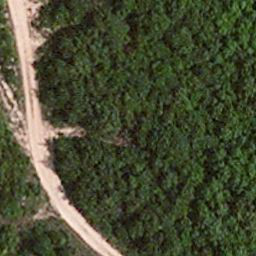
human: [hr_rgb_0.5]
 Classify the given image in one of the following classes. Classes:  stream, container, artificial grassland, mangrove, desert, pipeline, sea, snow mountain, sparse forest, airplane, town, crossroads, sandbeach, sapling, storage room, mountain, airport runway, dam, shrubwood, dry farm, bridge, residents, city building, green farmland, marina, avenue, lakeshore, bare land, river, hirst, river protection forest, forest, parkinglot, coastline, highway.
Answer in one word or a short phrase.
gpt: avenue